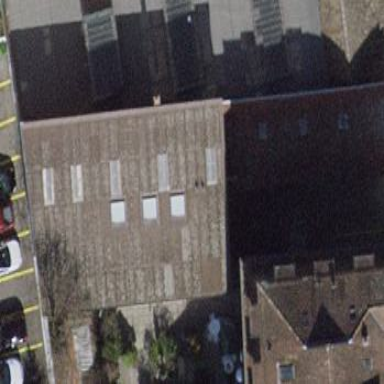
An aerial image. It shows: Building with roof made of roof tiles oriented across.